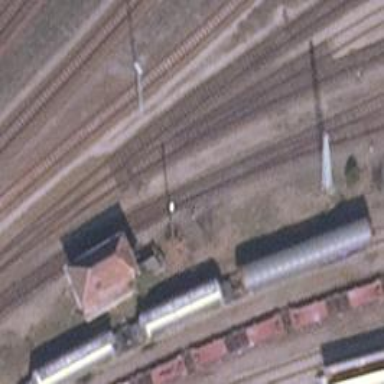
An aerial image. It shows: Railway switch.